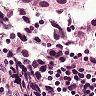
Metastatic tissue present: yes